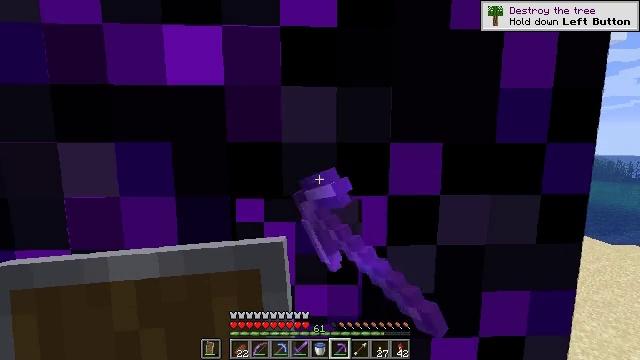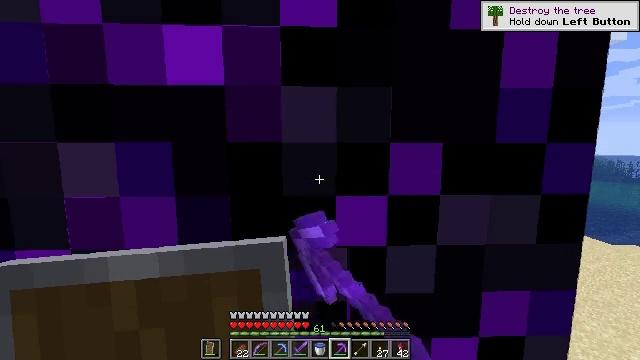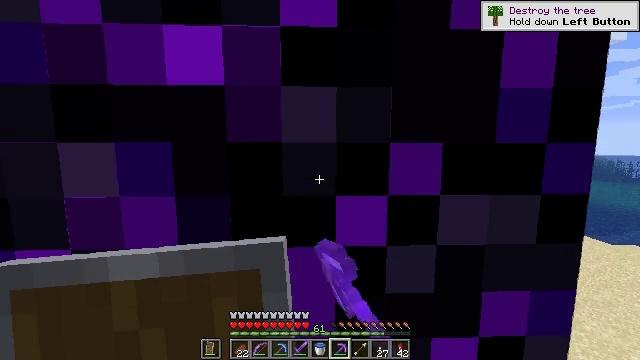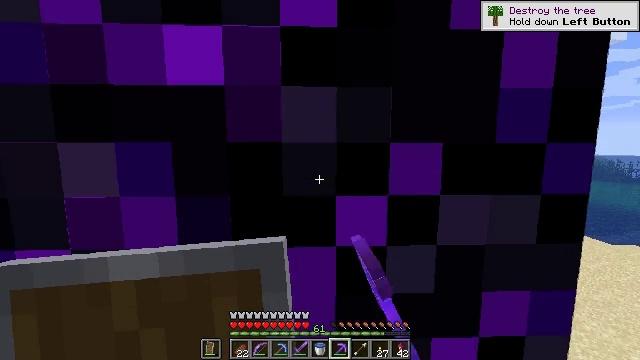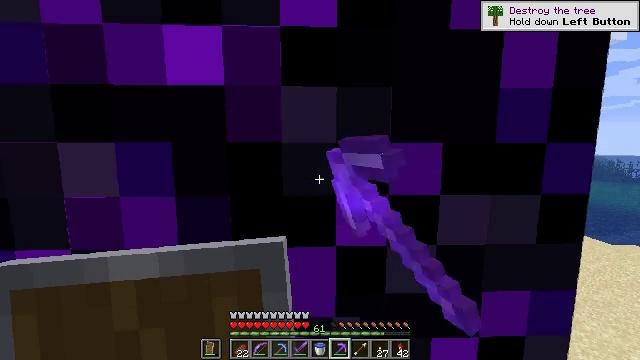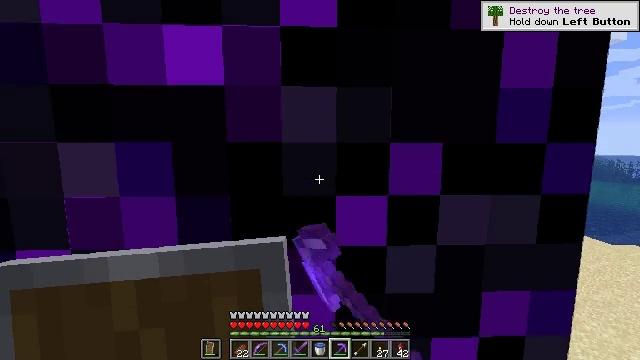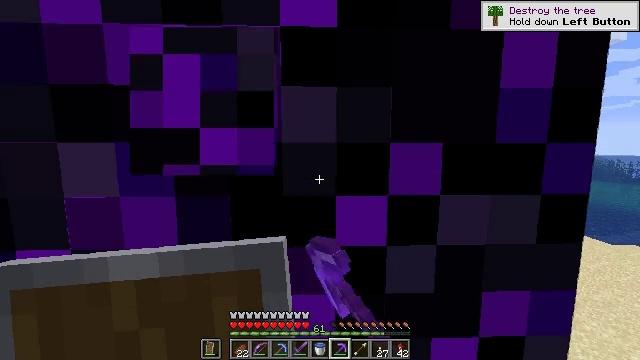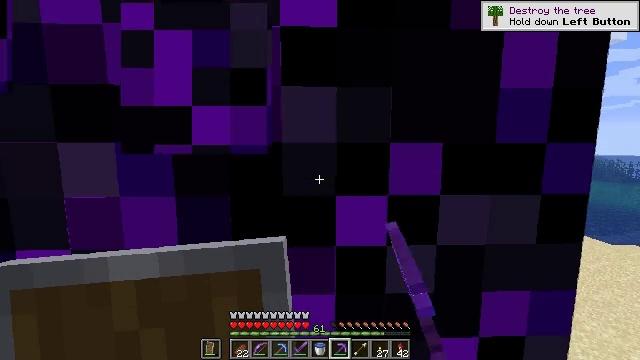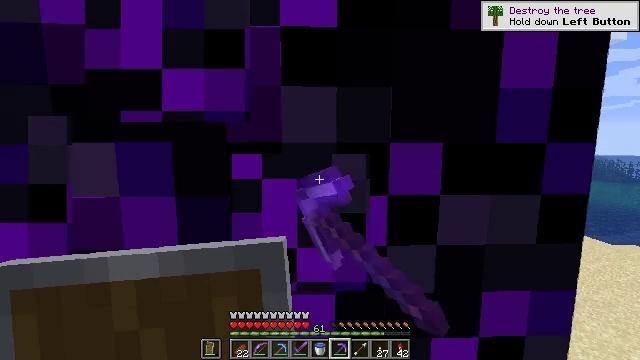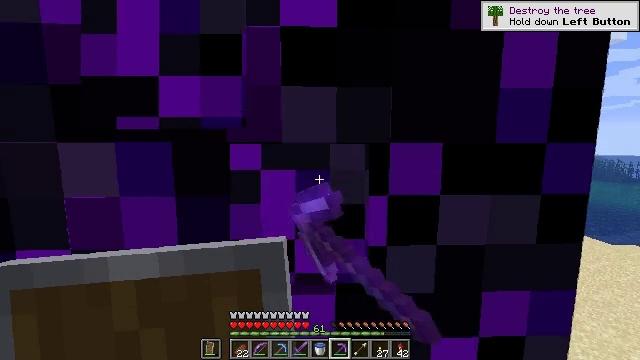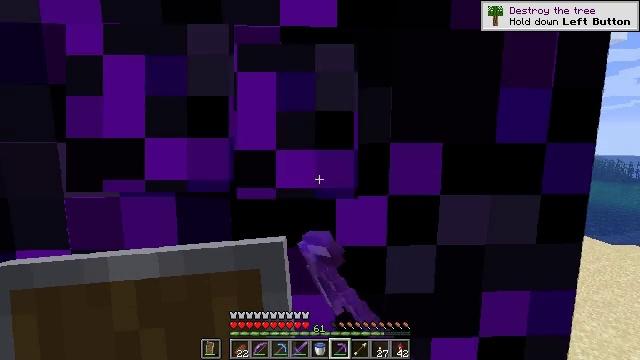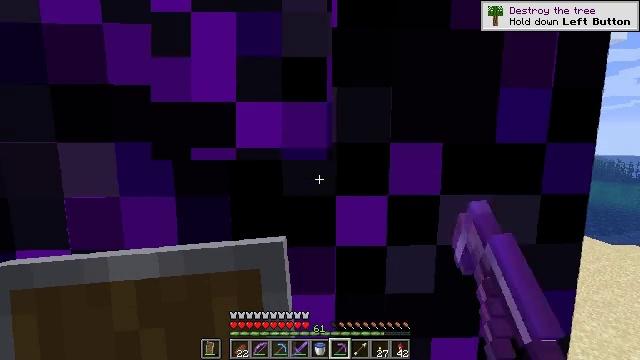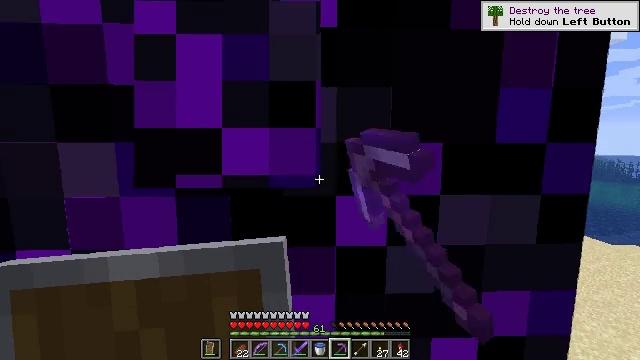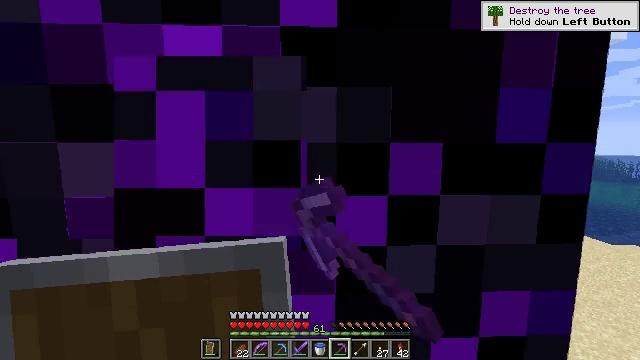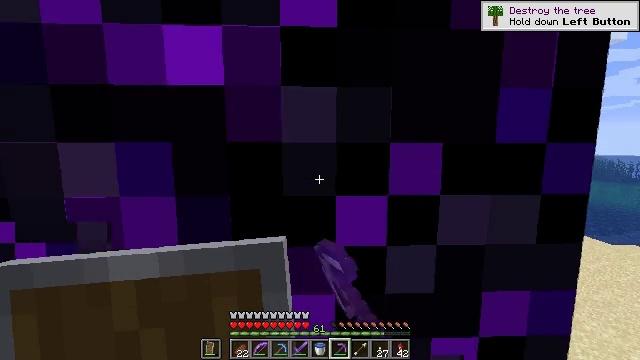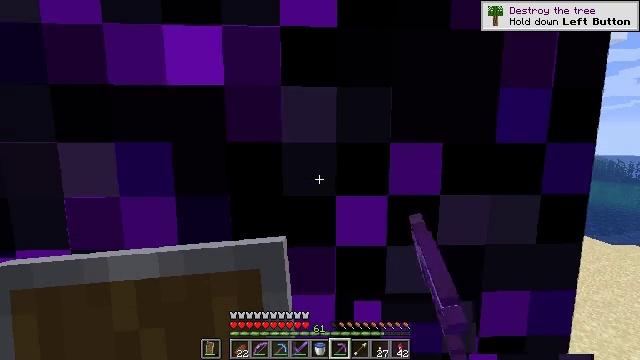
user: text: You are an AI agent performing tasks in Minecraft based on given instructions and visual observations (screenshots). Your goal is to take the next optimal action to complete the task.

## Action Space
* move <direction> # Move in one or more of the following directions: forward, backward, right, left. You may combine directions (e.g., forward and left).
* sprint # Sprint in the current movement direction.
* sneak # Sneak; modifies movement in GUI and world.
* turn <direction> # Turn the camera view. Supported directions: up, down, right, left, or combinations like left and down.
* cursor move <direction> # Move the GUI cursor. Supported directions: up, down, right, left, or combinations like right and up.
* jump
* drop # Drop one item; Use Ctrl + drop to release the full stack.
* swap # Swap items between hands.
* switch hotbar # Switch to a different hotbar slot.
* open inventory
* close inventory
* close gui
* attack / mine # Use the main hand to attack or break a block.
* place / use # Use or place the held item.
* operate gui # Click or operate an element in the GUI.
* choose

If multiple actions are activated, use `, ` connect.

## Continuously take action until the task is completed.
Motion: motion action
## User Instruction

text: Retrieve the rare crying obsidian block.
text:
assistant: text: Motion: attack / mine
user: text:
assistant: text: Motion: attack / mine
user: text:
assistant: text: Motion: attack / mine
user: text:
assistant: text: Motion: attack / mine
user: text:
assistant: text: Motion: attack / mine
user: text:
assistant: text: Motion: attack / mine
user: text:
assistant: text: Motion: attack / mine
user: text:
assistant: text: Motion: attack / mine
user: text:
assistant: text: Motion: attack / mine
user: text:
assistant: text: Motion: attack / mine
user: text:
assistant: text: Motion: attack / mine
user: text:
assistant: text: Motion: attack / mine
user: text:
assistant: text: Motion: attack / mine
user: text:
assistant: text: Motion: attack / mine
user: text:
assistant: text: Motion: attack / mine
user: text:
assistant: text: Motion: attack / mine
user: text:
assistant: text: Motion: attack / mine
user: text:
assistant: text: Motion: attack / mine
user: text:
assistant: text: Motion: attack / mine
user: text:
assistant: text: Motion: attack / mine
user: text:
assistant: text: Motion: attack / mine